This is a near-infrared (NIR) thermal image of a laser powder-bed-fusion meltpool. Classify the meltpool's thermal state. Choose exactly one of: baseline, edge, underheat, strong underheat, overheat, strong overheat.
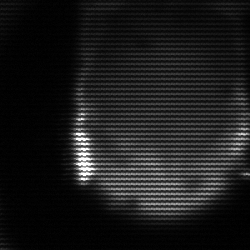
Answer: edge